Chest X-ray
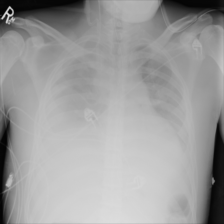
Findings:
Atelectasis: negative
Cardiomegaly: negative
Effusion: negative
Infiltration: negative
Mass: negative
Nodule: negative
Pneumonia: negative
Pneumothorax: negative
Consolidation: negative
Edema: negative
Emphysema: negative
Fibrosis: negative
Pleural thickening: negative
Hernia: negative